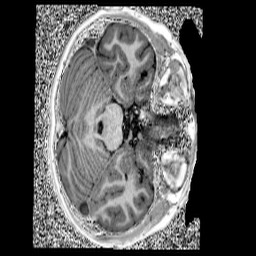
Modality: UNIT1
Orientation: axial
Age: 11
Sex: male
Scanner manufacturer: siemens
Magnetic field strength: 3 T
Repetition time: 4 s
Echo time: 0.00299 s